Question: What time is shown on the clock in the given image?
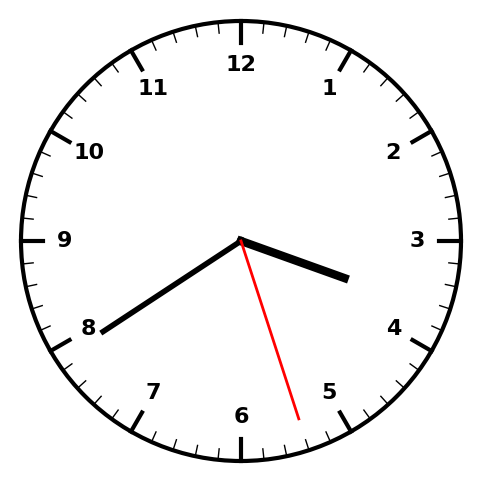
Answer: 03:39:27